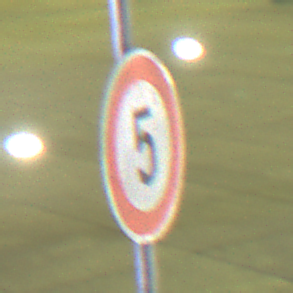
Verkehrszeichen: Geschwindigkeit5
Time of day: Night
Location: Outdoor (Urban)
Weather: PartlyCloudy
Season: NotSpecified
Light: Artificial